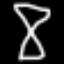
Label: hourglass